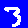
Digit: 3